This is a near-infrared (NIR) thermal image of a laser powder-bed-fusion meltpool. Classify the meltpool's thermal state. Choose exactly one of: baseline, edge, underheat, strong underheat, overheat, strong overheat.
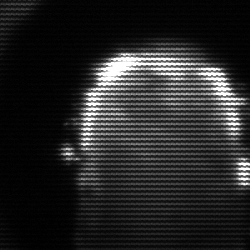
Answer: baseline